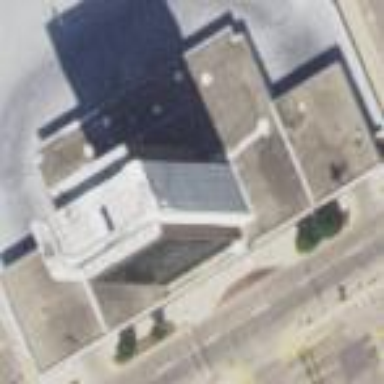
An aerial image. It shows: Bank building.